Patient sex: M
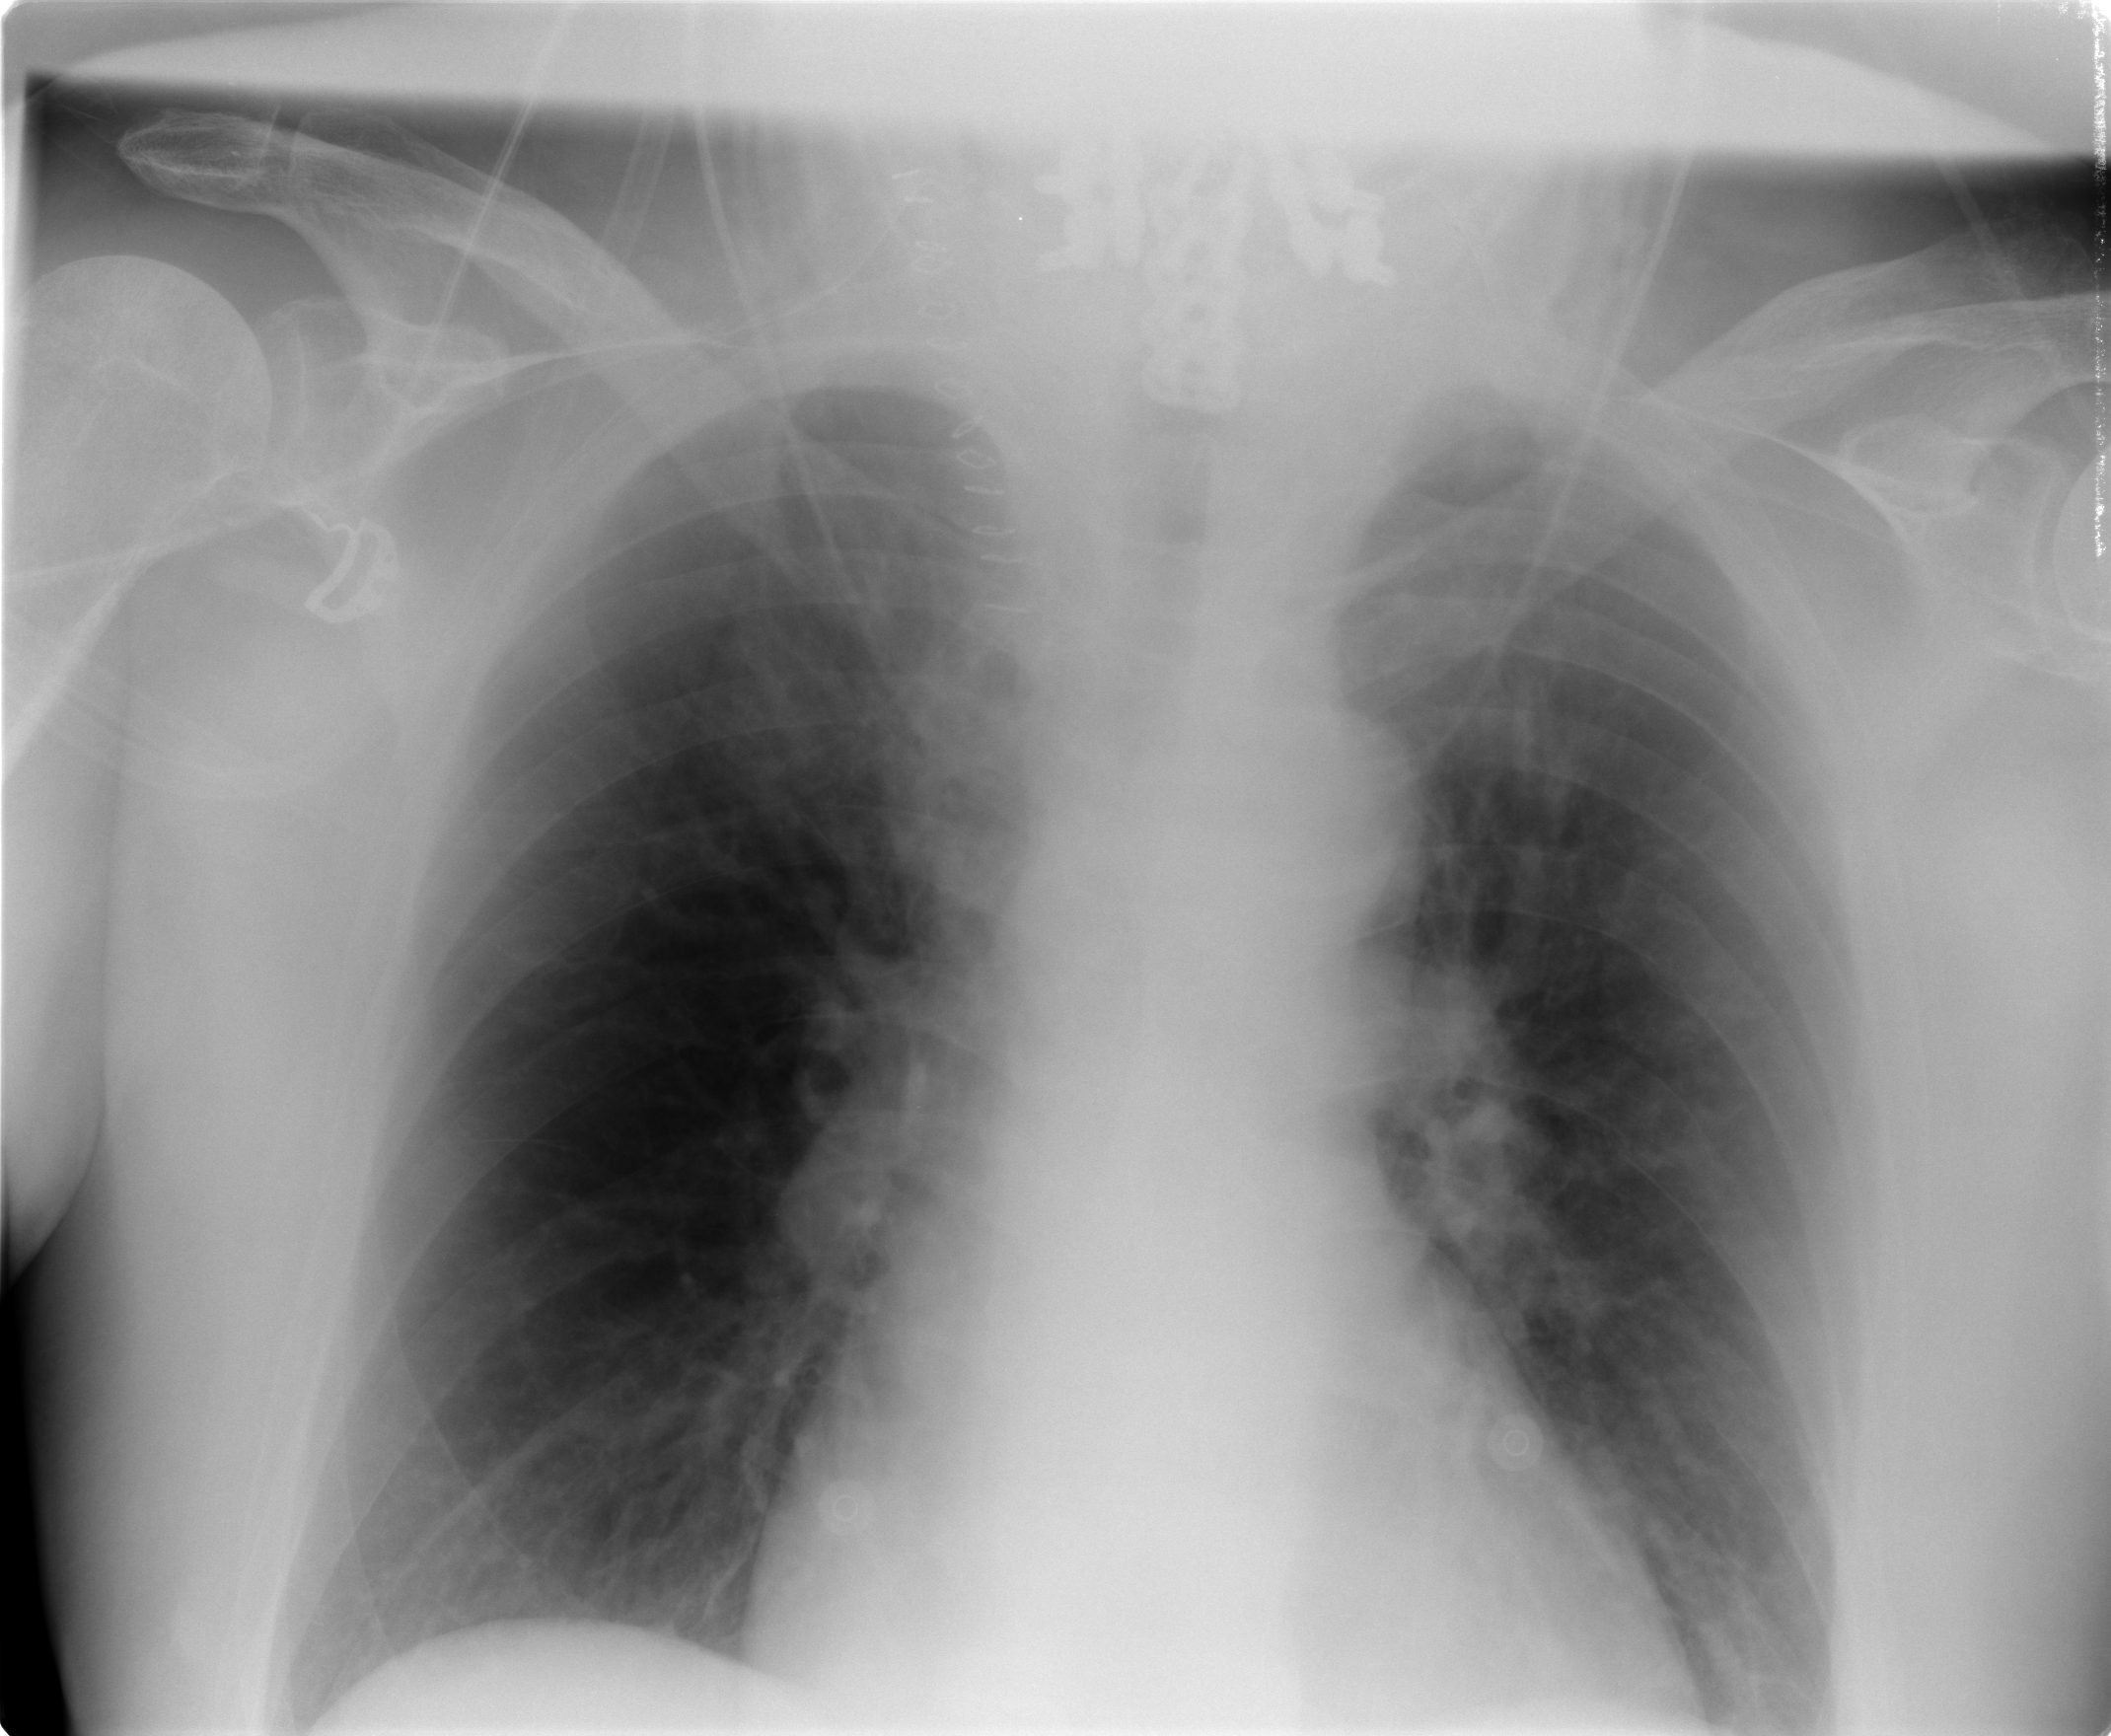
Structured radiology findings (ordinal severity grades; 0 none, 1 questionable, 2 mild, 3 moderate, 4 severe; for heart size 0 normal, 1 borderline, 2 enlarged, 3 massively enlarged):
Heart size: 2
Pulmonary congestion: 2
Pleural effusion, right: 0
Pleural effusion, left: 0
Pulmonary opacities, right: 0
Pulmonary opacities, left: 0
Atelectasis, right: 0
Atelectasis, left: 0